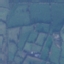
Label: Pasture